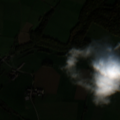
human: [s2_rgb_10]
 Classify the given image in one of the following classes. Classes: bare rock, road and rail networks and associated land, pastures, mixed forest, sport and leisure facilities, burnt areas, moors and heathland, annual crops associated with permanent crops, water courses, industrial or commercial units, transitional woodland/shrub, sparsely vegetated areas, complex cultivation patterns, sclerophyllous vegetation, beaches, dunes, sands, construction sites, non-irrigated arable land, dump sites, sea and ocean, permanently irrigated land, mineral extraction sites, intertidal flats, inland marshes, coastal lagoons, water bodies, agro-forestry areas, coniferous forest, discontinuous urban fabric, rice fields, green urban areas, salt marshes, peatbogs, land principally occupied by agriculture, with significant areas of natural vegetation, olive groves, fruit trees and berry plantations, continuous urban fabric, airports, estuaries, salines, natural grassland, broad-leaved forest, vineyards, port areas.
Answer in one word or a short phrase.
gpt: pastures, complex cultivation patterns, land principally occupied by agriculture, with significant areas of natural vegetation, broad-leaved forest